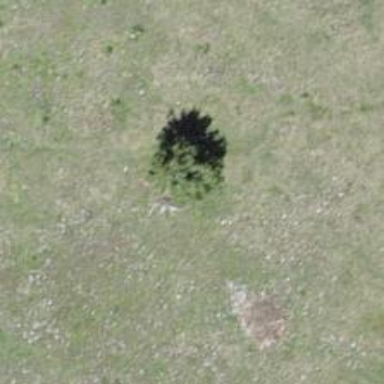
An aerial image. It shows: Needle-leaved tree in nature.